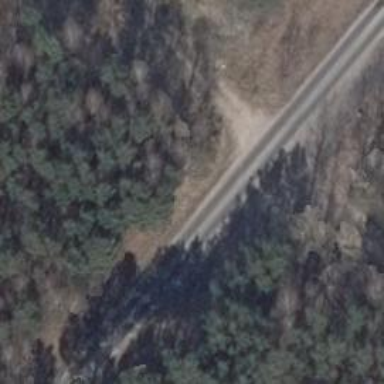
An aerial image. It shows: Passing place on the road.